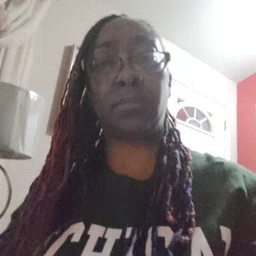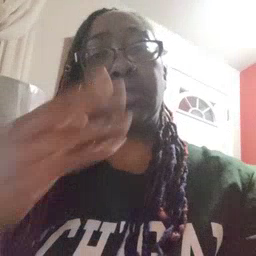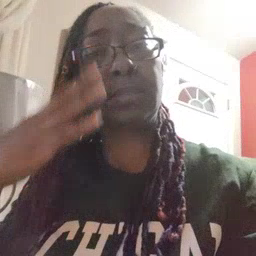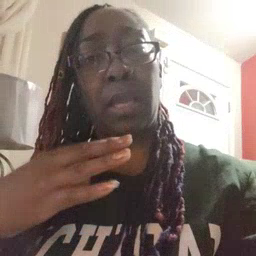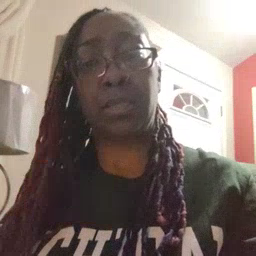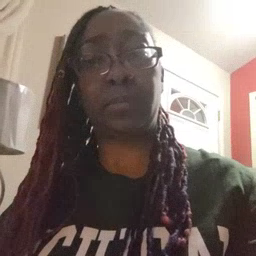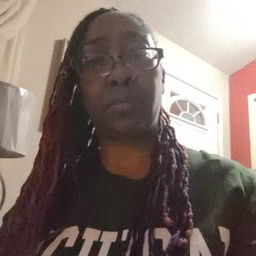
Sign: sad